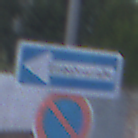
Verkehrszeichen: EinbahnstrasseLinksweisend
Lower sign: EingeschraenktesHalteverbot
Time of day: SunriseSunset
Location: Outdoor (Urban)
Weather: PartlyCloudy
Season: NotSpecified
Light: Natural